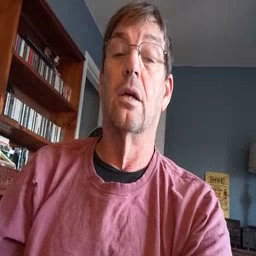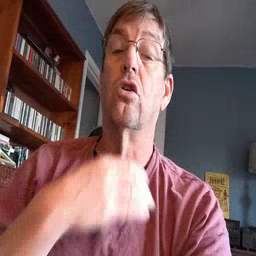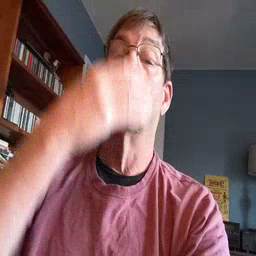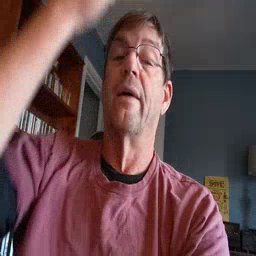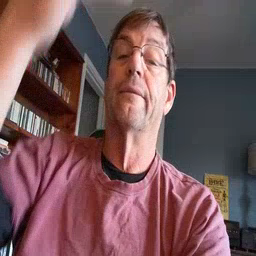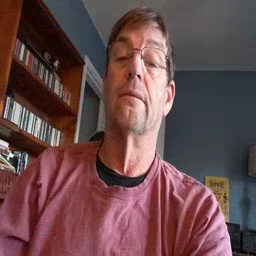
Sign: giraffe